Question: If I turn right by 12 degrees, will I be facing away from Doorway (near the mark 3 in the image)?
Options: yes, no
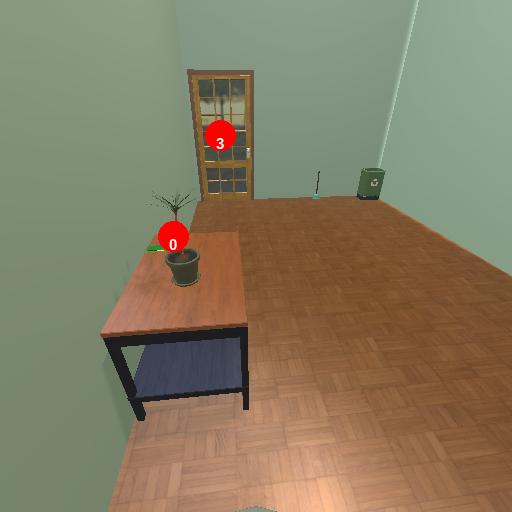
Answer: yes